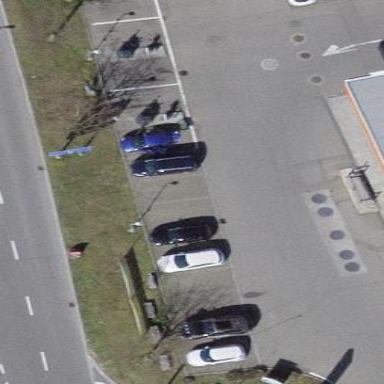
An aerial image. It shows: Street-side parking area.